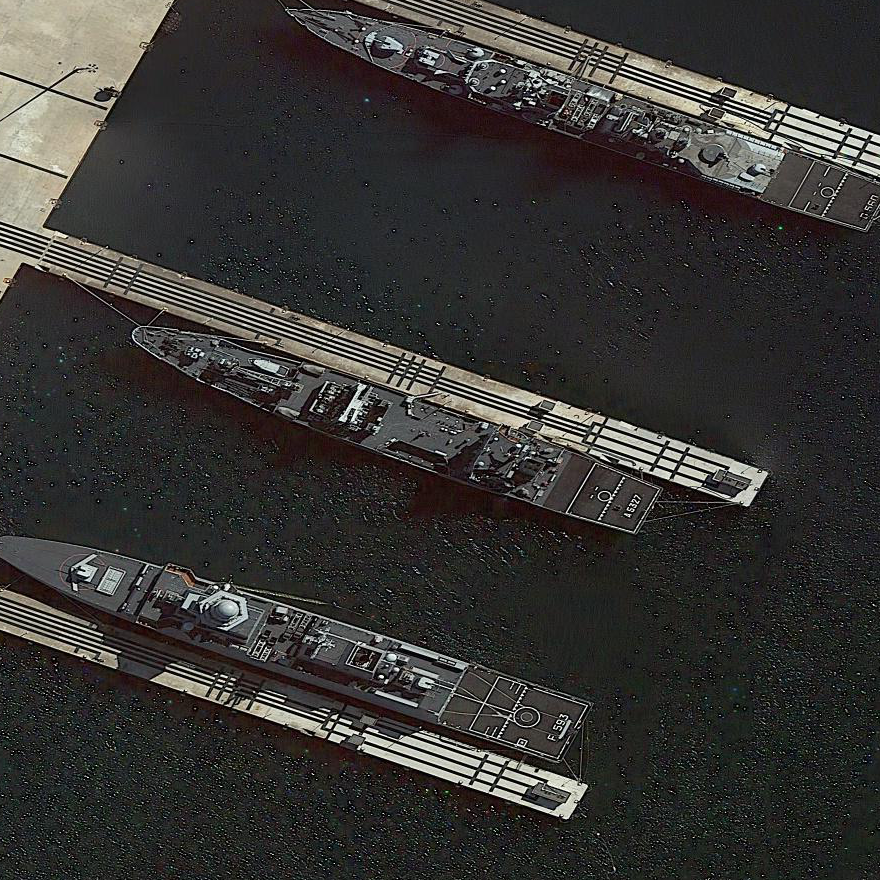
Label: destroyer